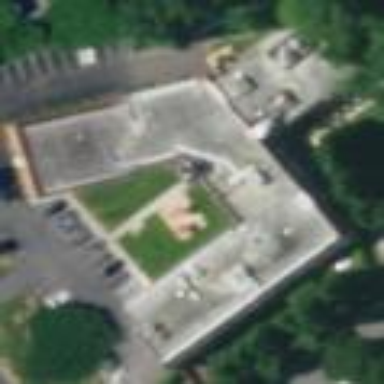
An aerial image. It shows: Nursing home building.